Question: I'm getting pretty fed up with Zend's autoloader.
I'm trying to load 'EditPassword' from within 'PasswordController' in the module structure as shown below.

application.ini
'''
includePaths.library = APPLICATION_PATH "/../library"
bootstrap.path = APPLICATION_PATH "/Bootstrap.php"
bootstrap.class = "Bootstrap"
appnamespace = "Application"
resources.frontController.controllerDirectory = APPLICATION_PATH "/controllers"
resources.frontController.params.displayExceptions = 0
resources.frontController.baseUrl = "/"
resources.frontController.moduleDirectory = APPLICATION_PATH "/modules"
resources.layout.layoutPath = APPLICATION_PATH "/layouts/scripts/"
phpSettings.date.timezone = "Europe/London"
'''
Bootstrap.php:
'''
public function init() {
$config = new Zend_Config_Ini(APPLICATION_PATH . '/configs/application.ini', APPLICATION_ENV);
$baseUrl = $config->baseHttp;
define('BASE_URL', $baseUrl);
}
protected function _initAutoload() {
$autoLoader = Zend_Loader_Autoloader::getInstance();
$autoLoader->registerNamespace('App_');
//
$moduleLoader = new Zend_Application_Module_Autoloader(array(
'namespace' => '',
'basePath' => APPLICATION_PATH . 'modules/account',
'resourceTypes' => array(
'form' => array(
'path' => 'forms',
'namespace' => 'Form'))));
$autoLoader->pushAutoloader($moduleLoader);
//
return $autoLoader;
}
'''
I'm loading the form in the controller like this:
'''
$form = new Account_Form_EditPassword();
$this->view->form = $form;
'''
The error itself is:
'''
Fatal error: Class 'Account_Form_EditPassword' not found in
Z:\dat\docs\workspace\metamusicpplication\modulesccount\controllers\PasswordController.php
on line 7
'''
What am I doing wrong? Everything else in Zend seems to run off fairly sane defaults - do I really have to declare the paths to forms/models/viewhelpers for each module, given that they're following the default Zend structure, and in the default modules directory?
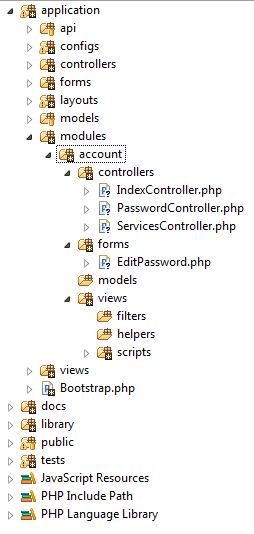
Answer: I would remove all the module autoloading code from the app Bootstrap and then implement an empty module bootstrap in 'application/modules/account/Bootstrap.php':
'''
class Account_Bootstrap extends Zend_Application_Module_Bootstrap
{
}
'''
Then in 'application/configs/application.ini', add the following:
'''
resources.modules[] =
'''
The idea here is that 'Zend_Application_Module_Bootstrap' automatically registers a resource autoloader with bunch of common path/namespace mappings, including the one for forms that you are using.